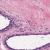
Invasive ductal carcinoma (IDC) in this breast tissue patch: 0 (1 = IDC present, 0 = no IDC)